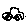
Label: car